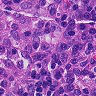
Metastatic tissue present: no